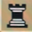
Piece: bR